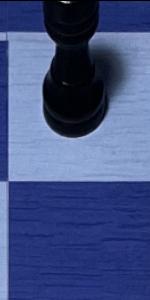
Label: Empty